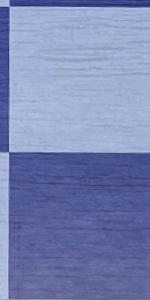
Label: Empty